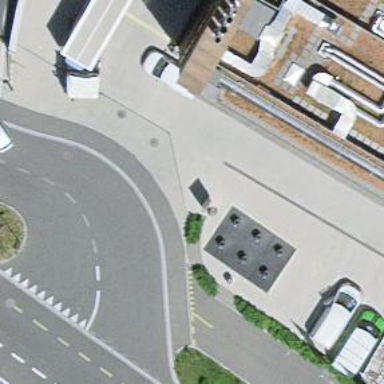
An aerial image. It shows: Recycling container for recycling.